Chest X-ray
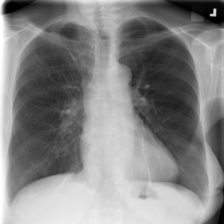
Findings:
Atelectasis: negative
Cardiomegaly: negative
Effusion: negative
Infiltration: negative
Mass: negative
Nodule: negative
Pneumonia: negative
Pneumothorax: negative
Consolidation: negative
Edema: negative
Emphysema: negative
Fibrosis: negative
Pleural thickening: negative
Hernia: negative